Question: I need some help for the below scenario,
1. Sheet1 A2 has a date
2. Sheet2 and Sheet3 has dates in column A and numbers in column B
example as below,

I want to get the sum value from Sheet2 & Sheet3 B column for all the values in Sheet1 A2 if finds in Sheet2 & Sheet3 A.
Below is my formula which I can get the sum from Sheet2 but not able to do with both sheet2 and sheet3.
'''
{=SUM((Sheet2!$B$2:$B$65500)*(Sheet2!$A$2:$A$65500='Sheet1'!A2))}
'''
Please help in formula or vba, thanks
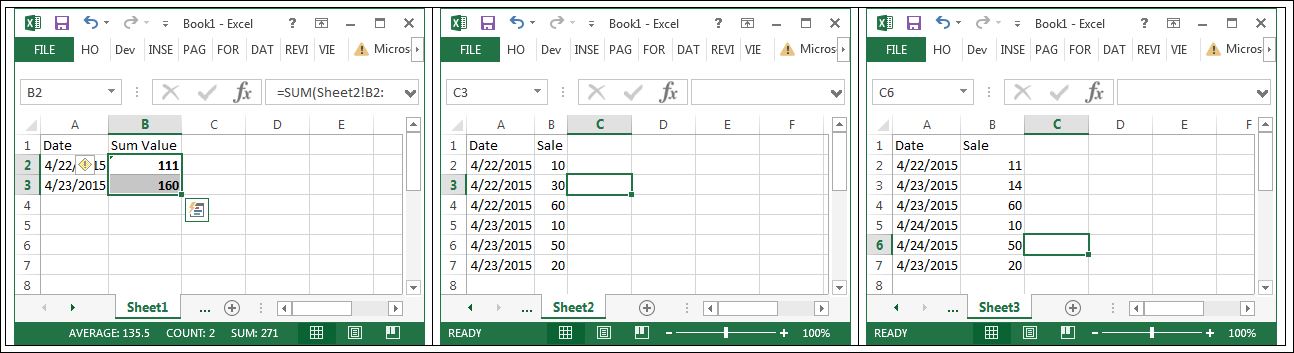
Answer: Can't you just add the two?
In B2 of sheet 1
'''
=SUMIF(Sheet2!A:A,A2,Sheet2!B:B)+SUMIF(Sheet3!A:A,A2,Sheet3!B:B)
'''